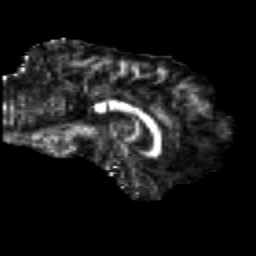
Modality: FA
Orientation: sagittal
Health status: healthy
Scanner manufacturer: siemens
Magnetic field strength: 3 T
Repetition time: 12 s
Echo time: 0.092 s